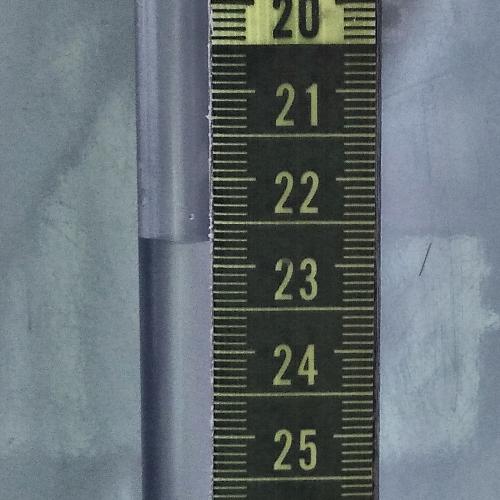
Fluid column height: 22.7 cm